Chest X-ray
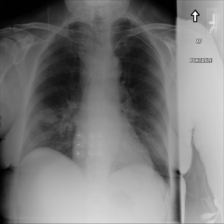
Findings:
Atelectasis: negative
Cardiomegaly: negative
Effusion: negative
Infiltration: negative
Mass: negative
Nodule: negative
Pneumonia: negative
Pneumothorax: negative
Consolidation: negative
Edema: negative
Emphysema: negative
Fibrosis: negative
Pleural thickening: negative
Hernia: negative